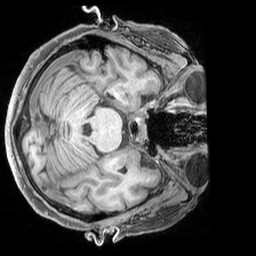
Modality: T1w
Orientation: axial
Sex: female
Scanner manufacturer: siemens
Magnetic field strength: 3 T
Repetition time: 2.3 s
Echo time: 0.00226 s